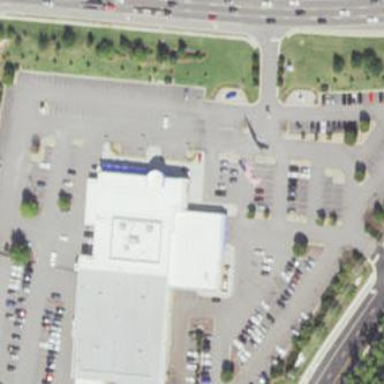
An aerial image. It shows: Car shop building.